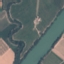
Land use / land cover class: River